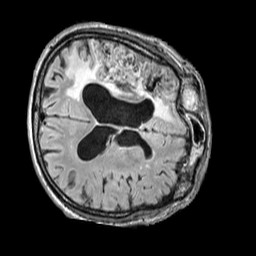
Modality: FLAIR
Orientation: axial
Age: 67
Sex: male
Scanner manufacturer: siemens
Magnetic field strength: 3 T
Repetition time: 5 s
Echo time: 0.387 s